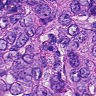
Metastatic tissue present: yes